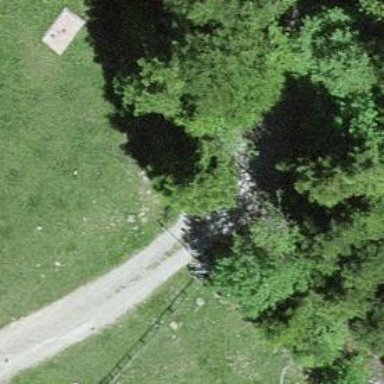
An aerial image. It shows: Kissing gate.